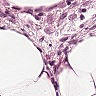
Metastatic tissue present: no